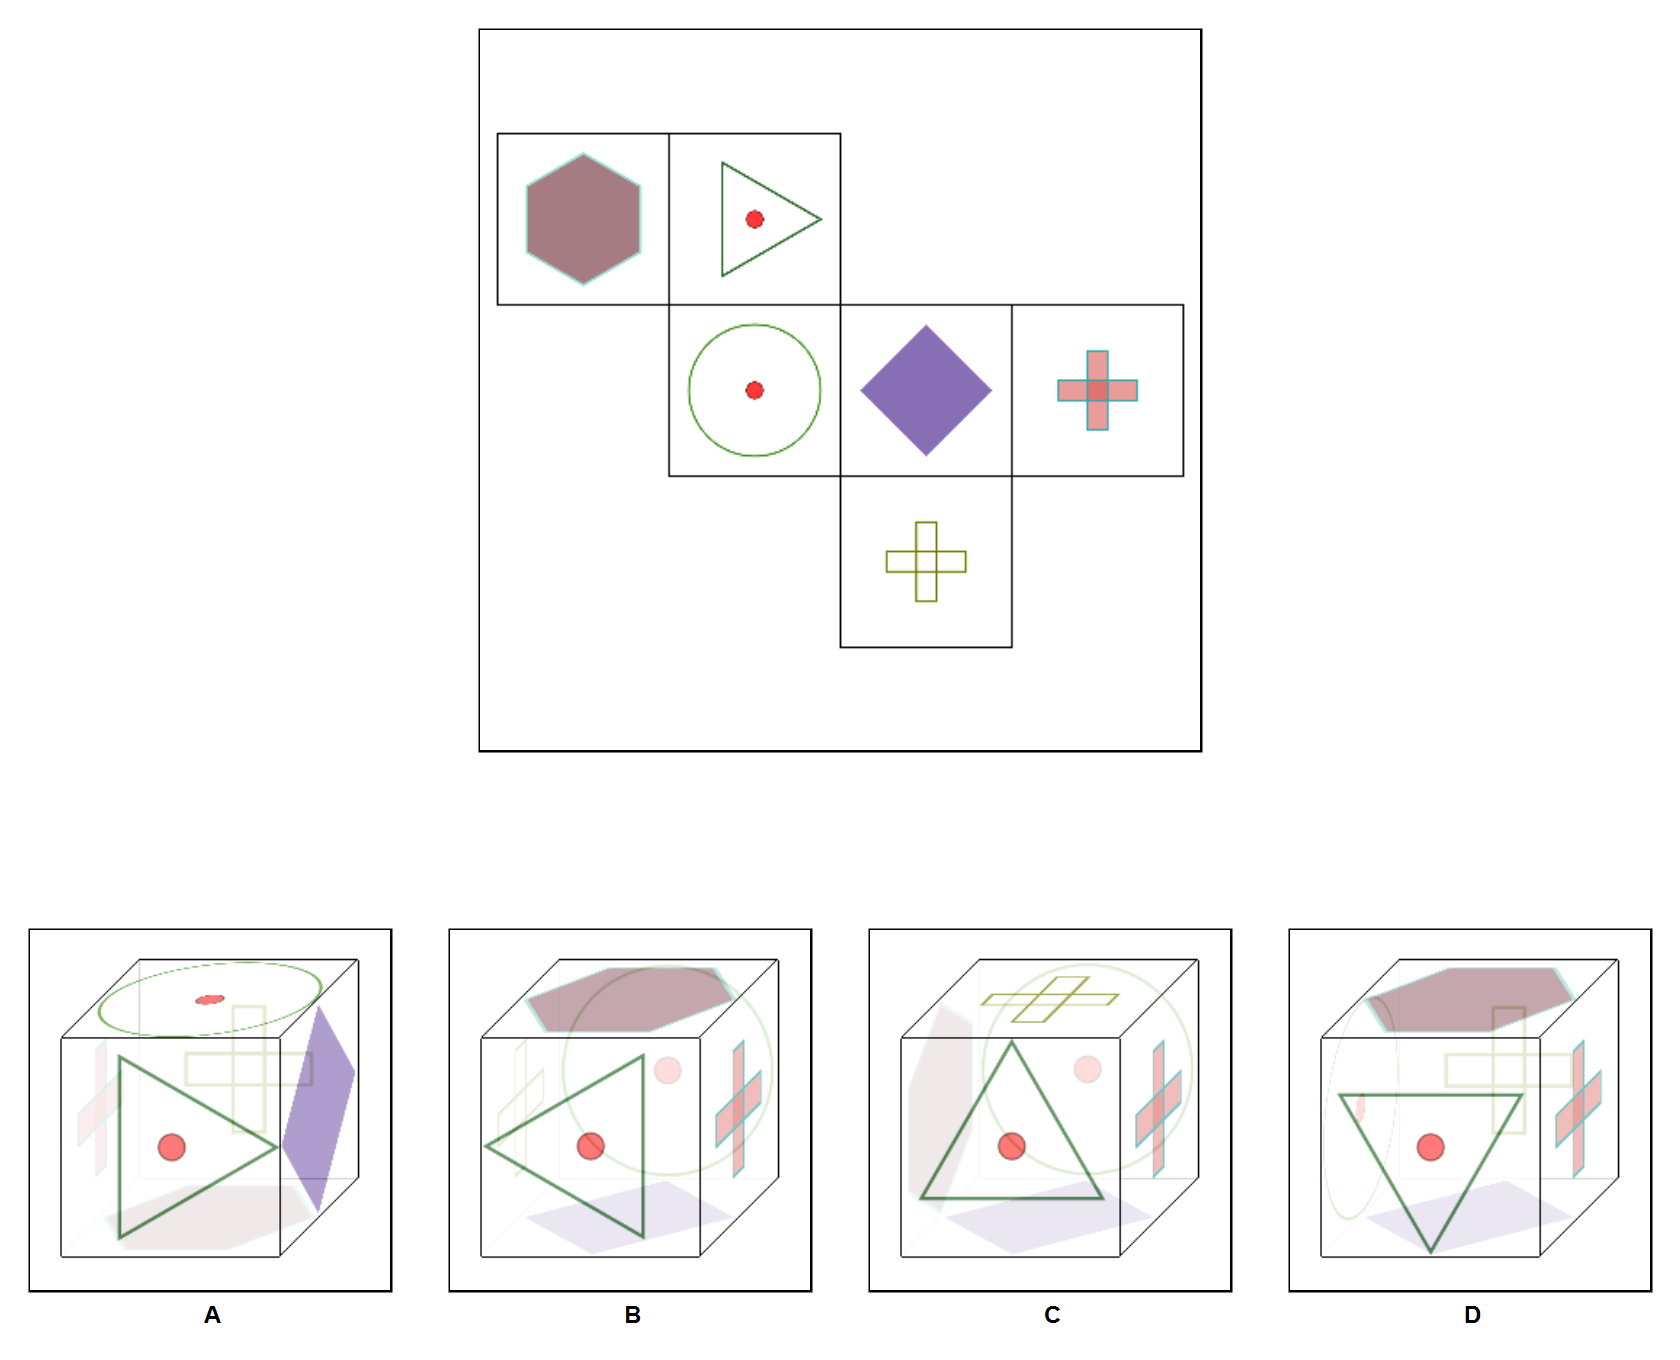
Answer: D